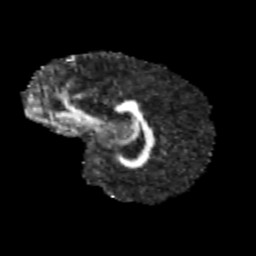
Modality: FA
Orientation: sagittal
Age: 14
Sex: female
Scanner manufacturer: siemens
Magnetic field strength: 3 T
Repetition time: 3.8 s
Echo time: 0.07 s